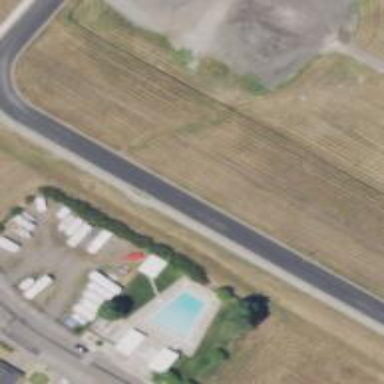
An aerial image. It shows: Caravan site for tourism.